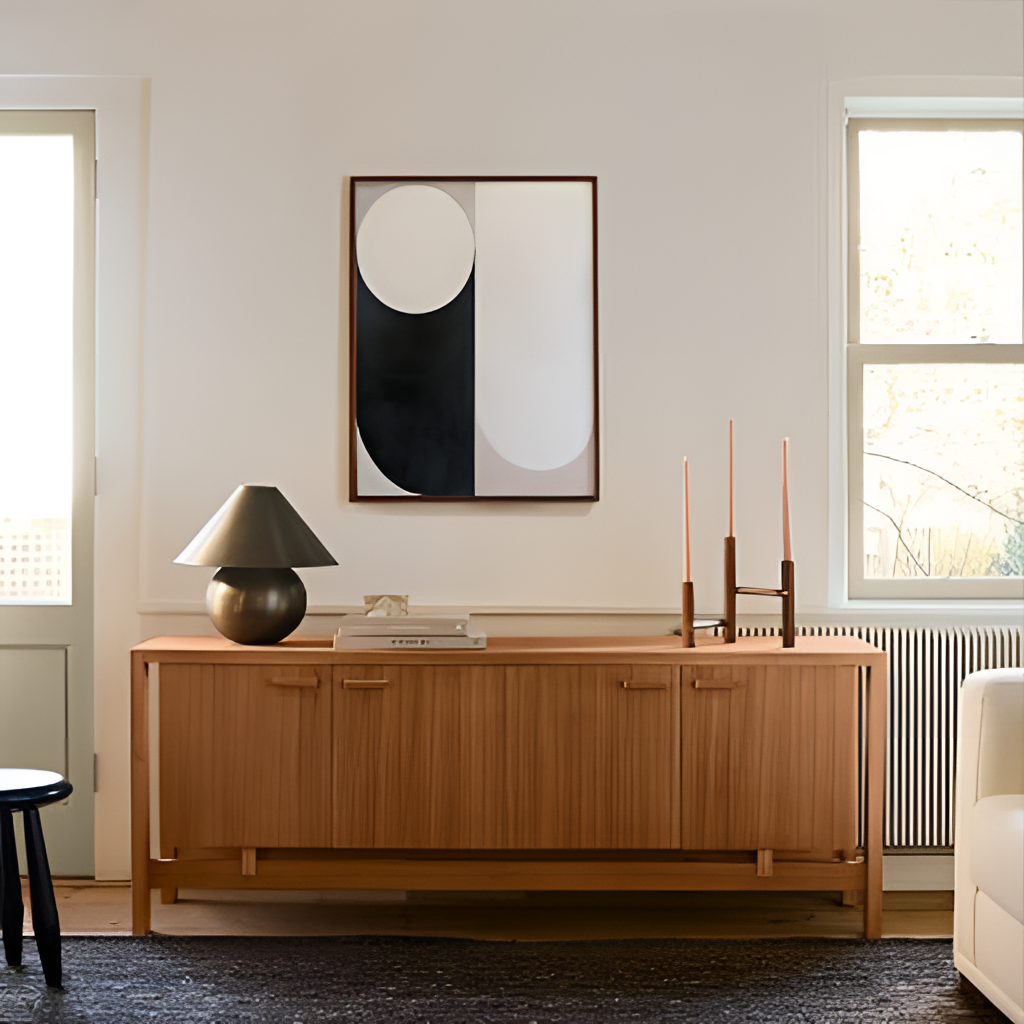
brown wood sideboard, living room, contemporary, brown wood flooring, with plain pattern, paint wallpaper, with solid pattern